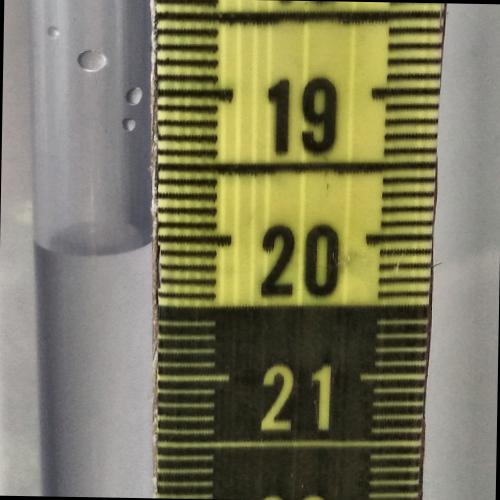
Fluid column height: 20.0 cm